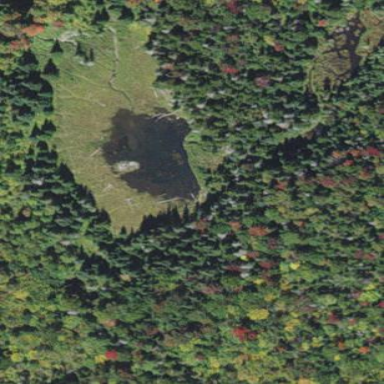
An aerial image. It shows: Peaceful pond surrounded by nature.